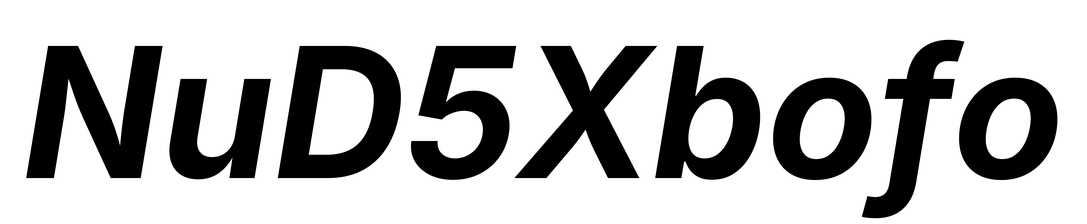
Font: Inter-Italic_Bold_Italic